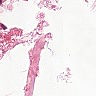
Metastatic tissue present: no